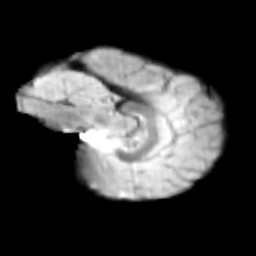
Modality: T2w
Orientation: sagittal
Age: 9
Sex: female
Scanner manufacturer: siemens
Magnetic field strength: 3 T
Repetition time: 3.8 s
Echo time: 0.07 s